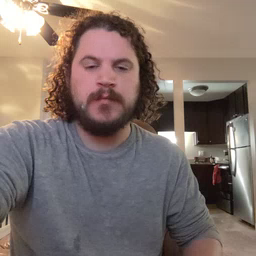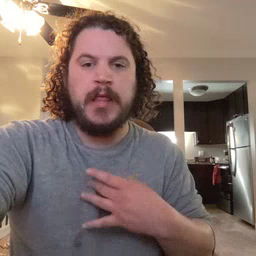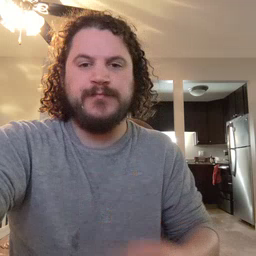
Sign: like